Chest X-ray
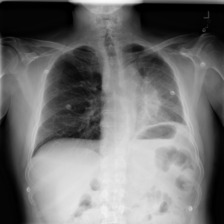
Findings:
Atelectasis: negative
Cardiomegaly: negative
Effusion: negative
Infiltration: negative
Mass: negative
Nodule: negative
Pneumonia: negative
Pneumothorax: negative
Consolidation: negative
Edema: negative
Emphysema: negative
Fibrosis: negative
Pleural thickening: negative
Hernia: negative